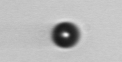
Label: bead